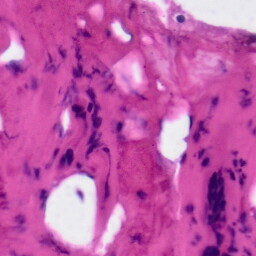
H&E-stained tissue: Tonsil